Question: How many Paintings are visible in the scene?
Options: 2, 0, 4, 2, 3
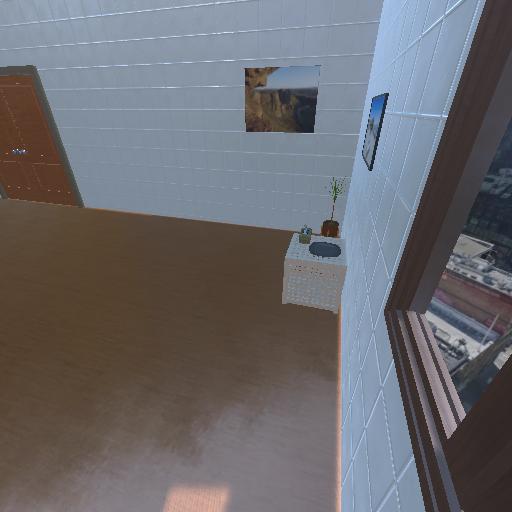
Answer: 2